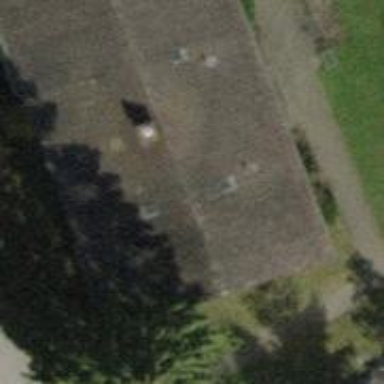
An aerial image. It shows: Building with pitched roof.